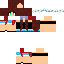
A female human skin with medium skin, wearing brown long hair dressed in a red tshirt and red pants, featuring a closed mouth.